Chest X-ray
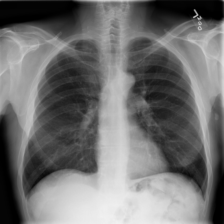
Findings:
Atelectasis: negative
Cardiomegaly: negative
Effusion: negative
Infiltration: negative
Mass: negative
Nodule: negative
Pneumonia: negative
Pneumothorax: negative
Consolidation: negative
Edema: negative
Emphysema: negative
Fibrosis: negative
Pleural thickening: negative
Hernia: negative